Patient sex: F
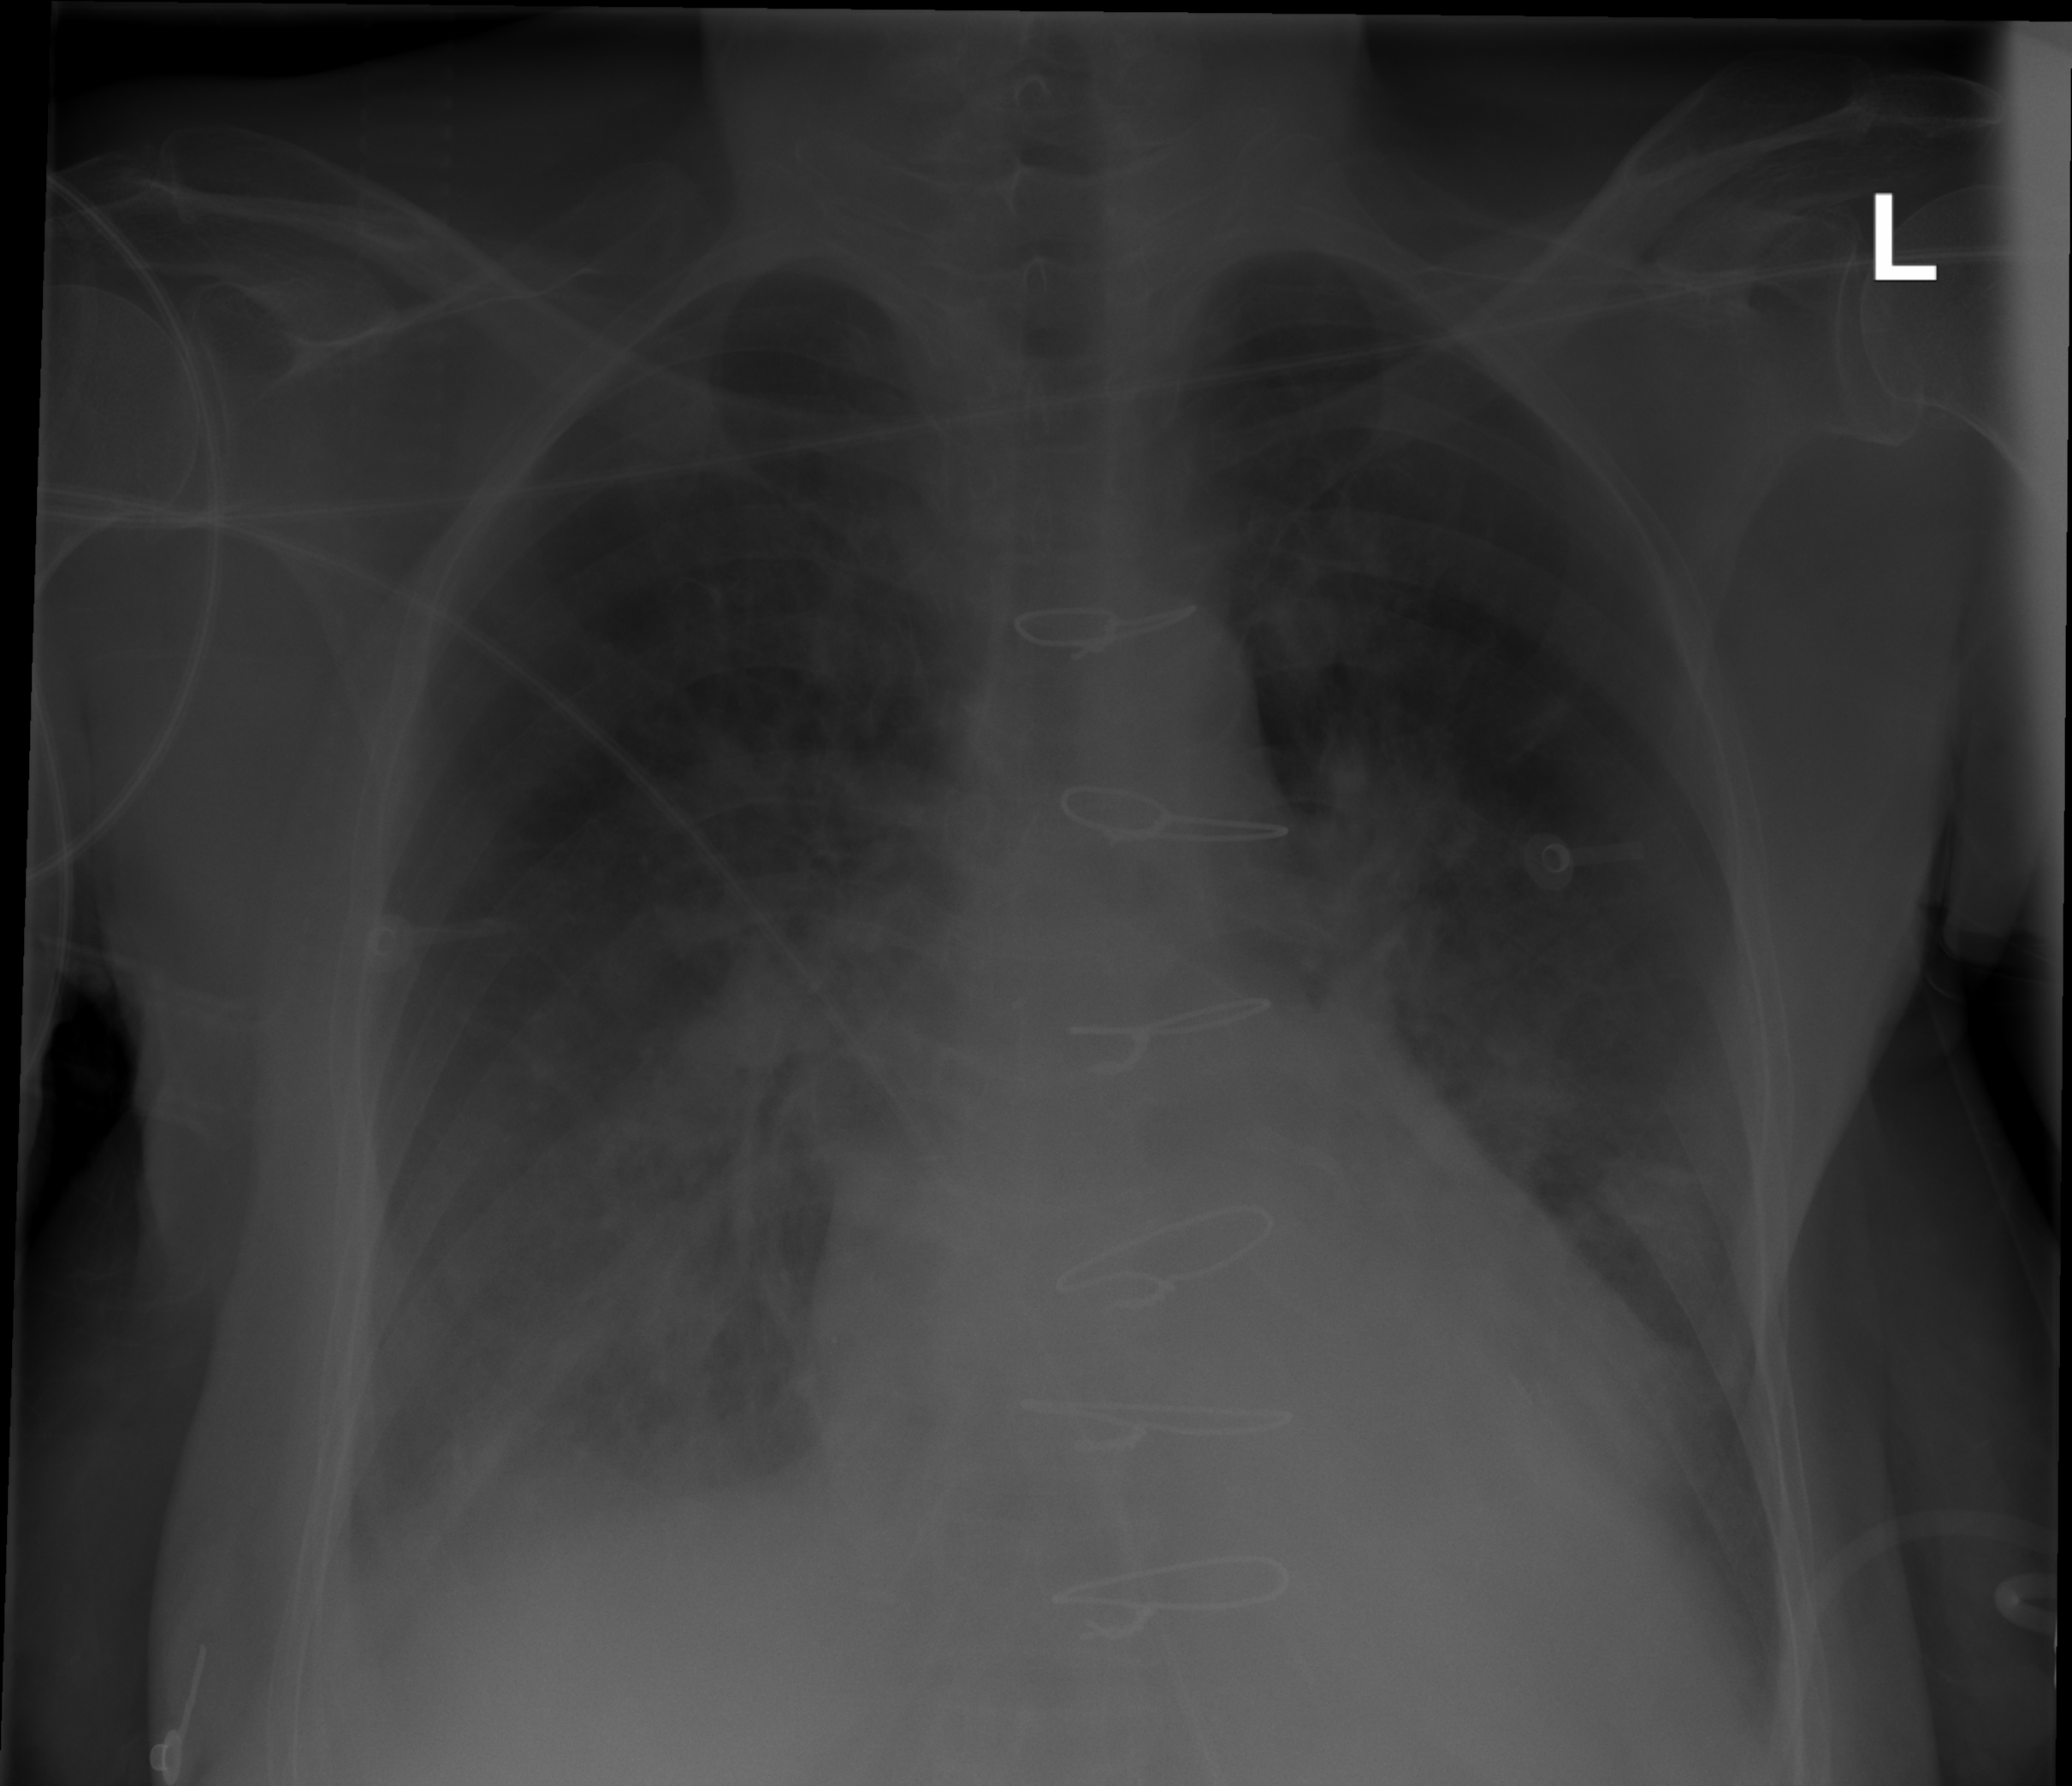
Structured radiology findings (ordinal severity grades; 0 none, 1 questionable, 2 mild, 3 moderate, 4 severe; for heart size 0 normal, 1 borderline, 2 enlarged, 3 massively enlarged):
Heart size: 1
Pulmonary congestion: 2
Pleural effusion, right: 2
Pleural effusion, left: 2
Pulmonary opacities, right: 2
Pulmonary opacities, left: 2
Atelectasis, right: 0
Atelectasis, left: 2